Interaction volume radius: 5 \u00c5
Interaction volume height: 15 \u00c5
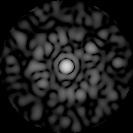
Disorder parameter: 0.8712